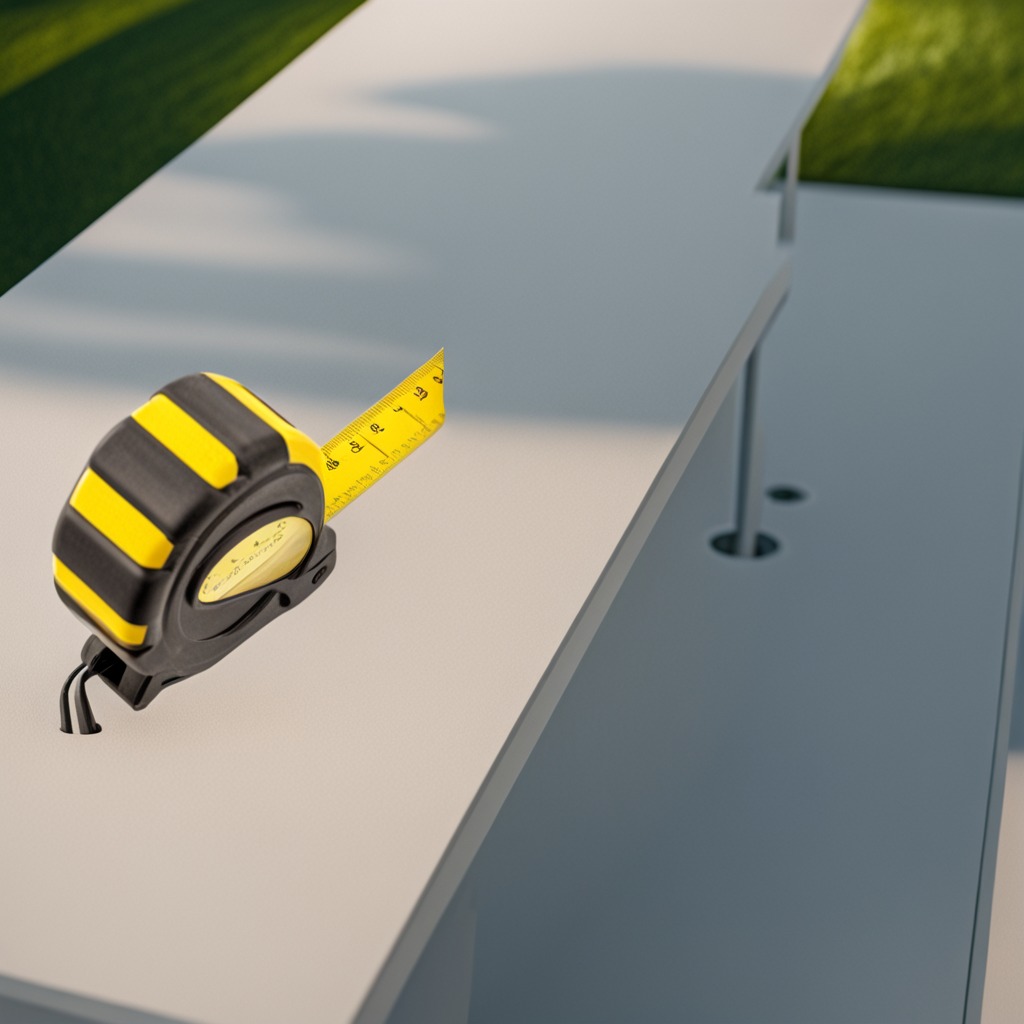
A measuring tape is lying on a clean utility table in a temporary outdoor tool station afternoon light present textured surface